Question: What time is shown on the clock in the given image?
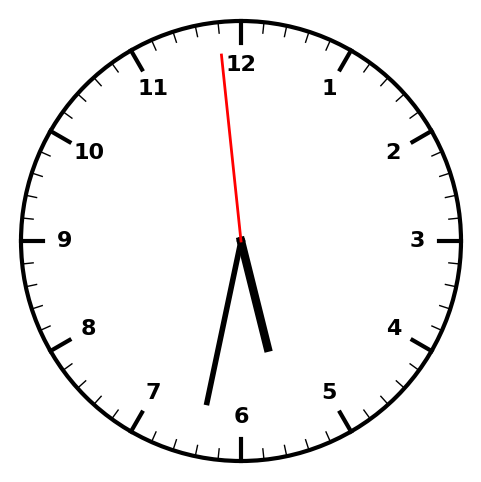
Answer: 05:31:59